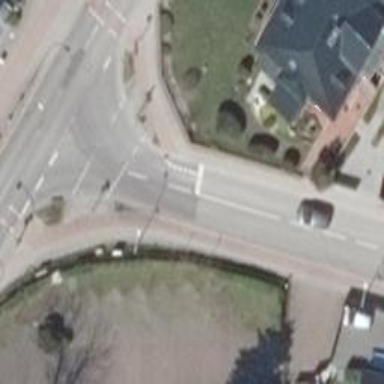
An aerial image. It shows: Road with traffic signals.